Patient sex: M
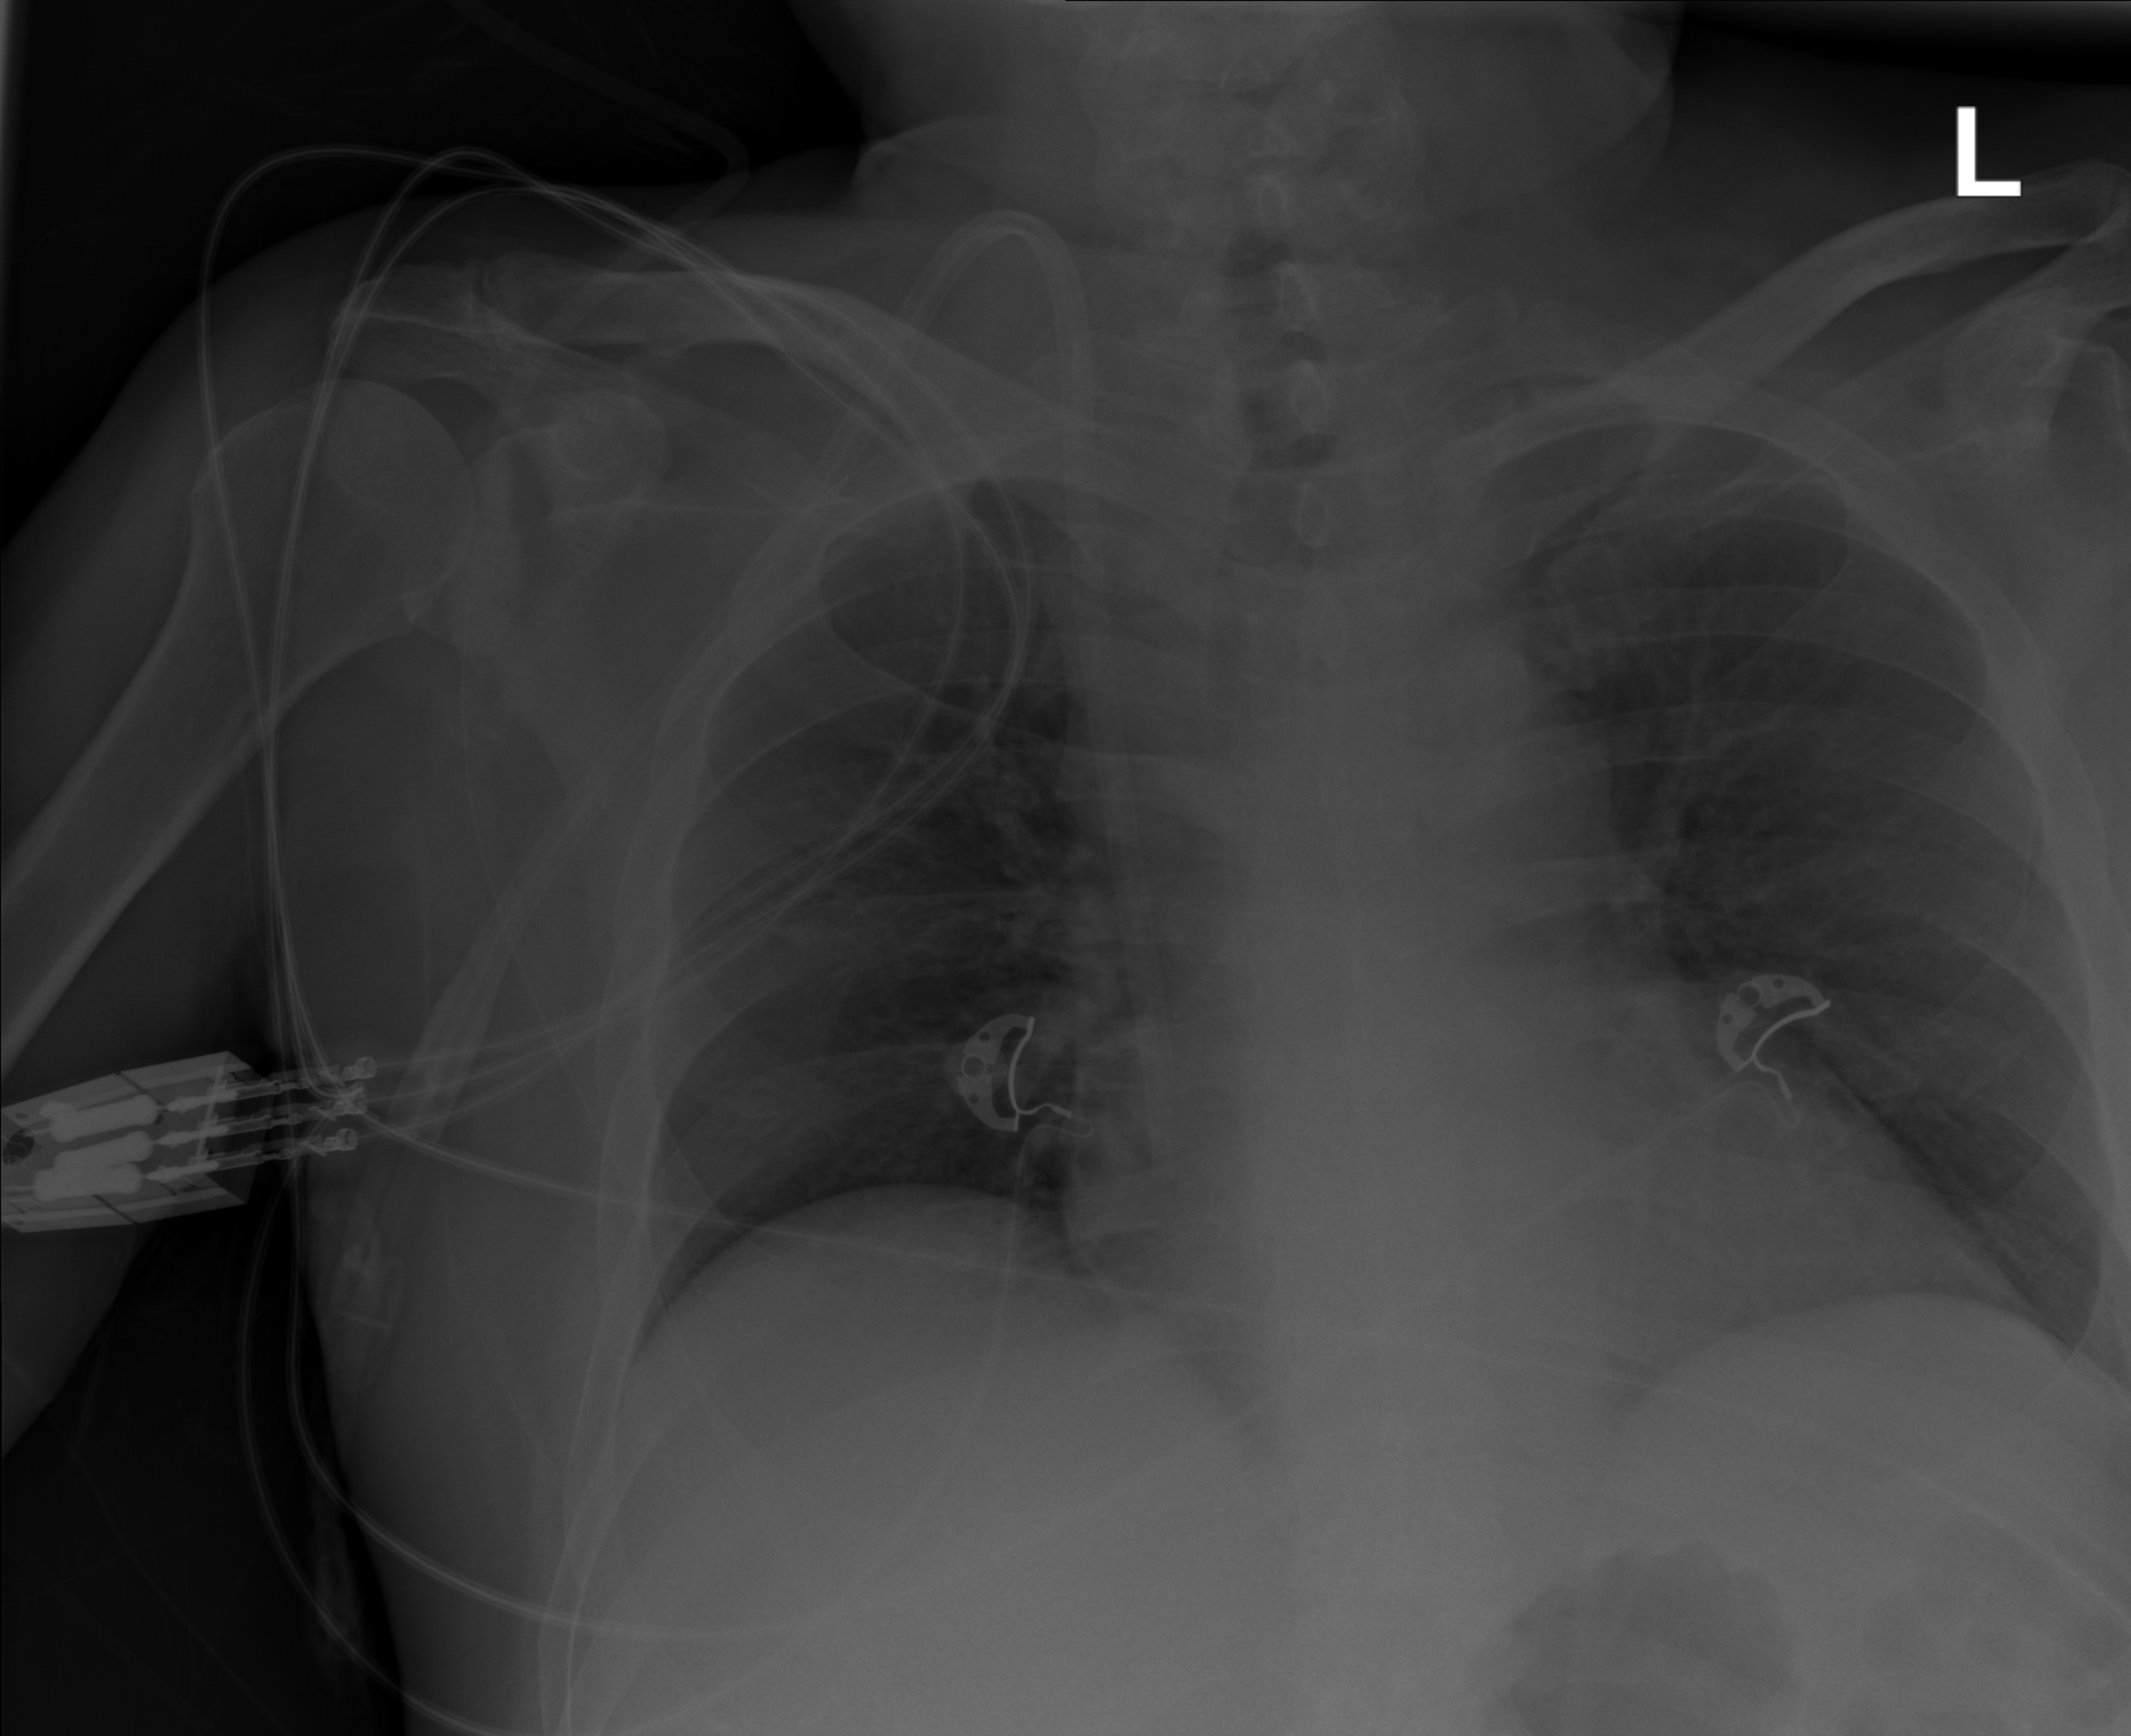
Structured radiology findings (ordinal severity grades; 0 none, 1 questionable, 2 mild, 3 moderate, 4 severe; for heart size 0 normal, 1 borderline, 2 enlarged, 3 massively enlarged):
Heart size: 1
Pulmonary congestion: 0
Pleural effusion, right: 0
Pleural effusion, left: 0
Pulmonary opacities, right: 0
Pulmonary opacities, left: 0
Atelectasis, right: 1
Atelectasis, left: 1